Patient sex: F
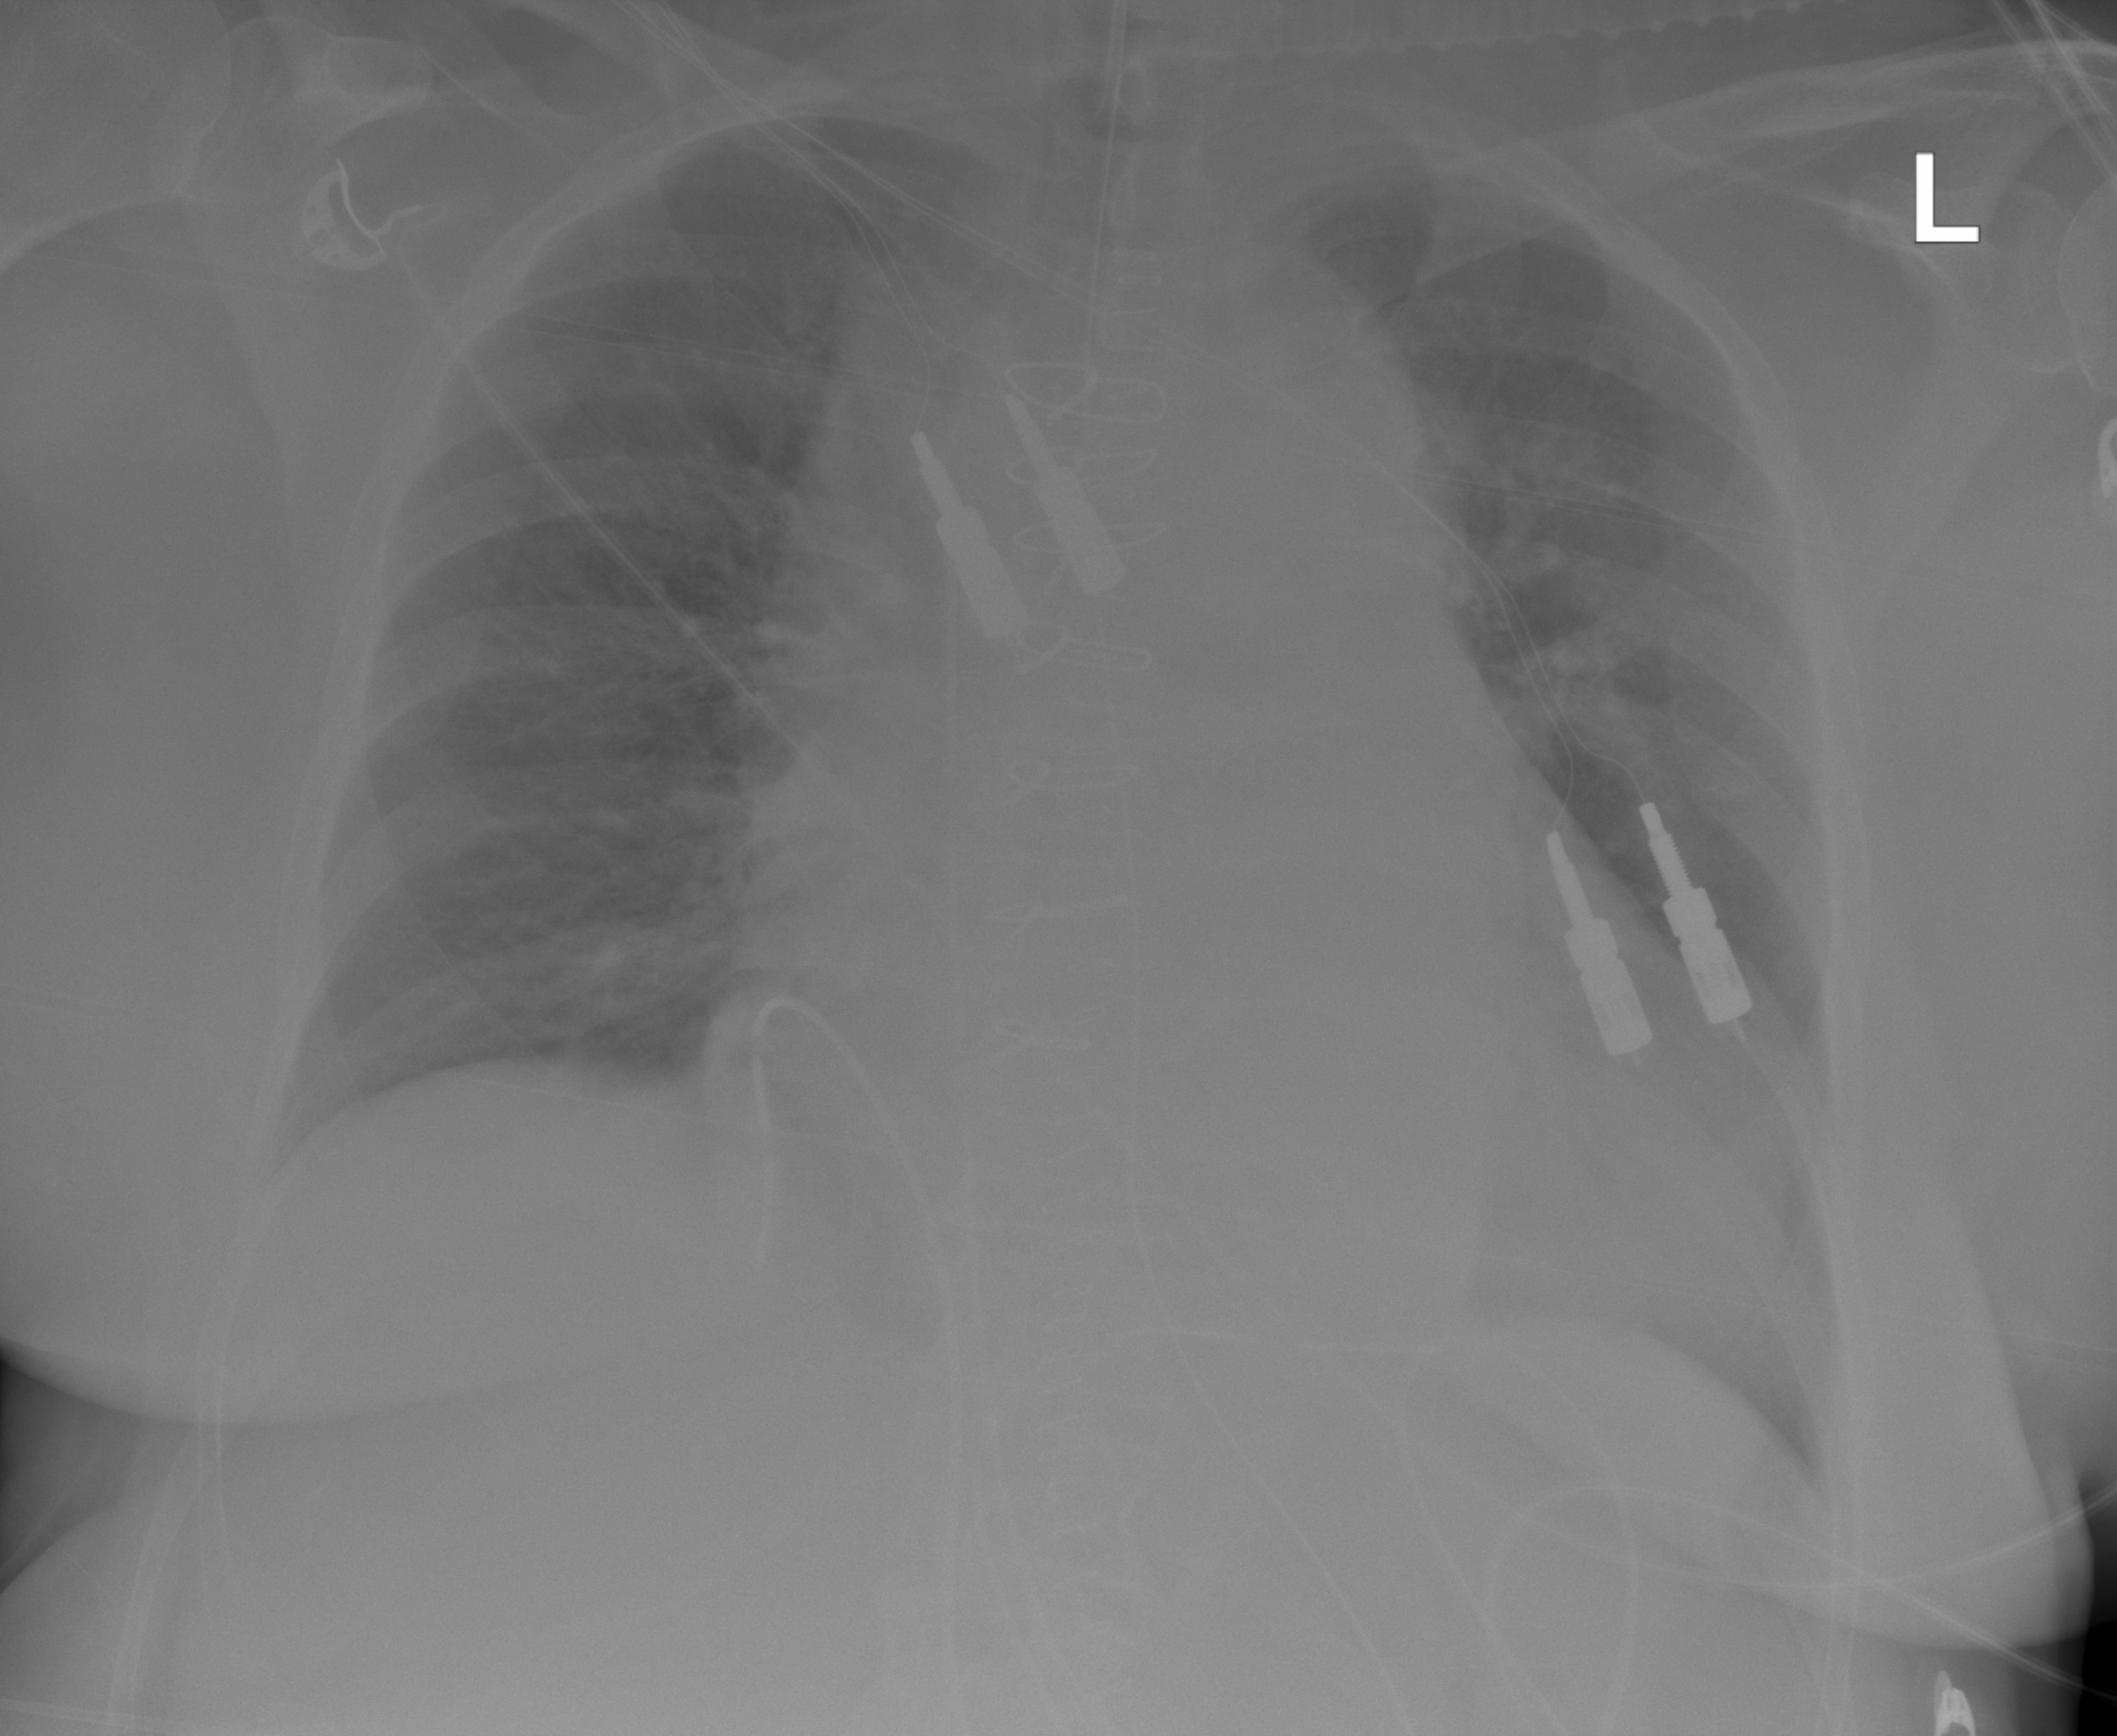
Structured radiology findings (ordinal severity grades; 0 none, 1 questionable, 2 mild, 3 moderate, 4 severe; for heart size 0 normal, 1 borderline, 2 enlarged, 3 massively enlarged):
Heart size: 2
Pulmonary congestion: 2
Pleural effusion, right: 0
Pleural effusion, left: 1
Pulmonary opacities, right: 0
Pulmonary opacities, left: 0
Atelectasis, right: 2
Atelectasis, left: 2